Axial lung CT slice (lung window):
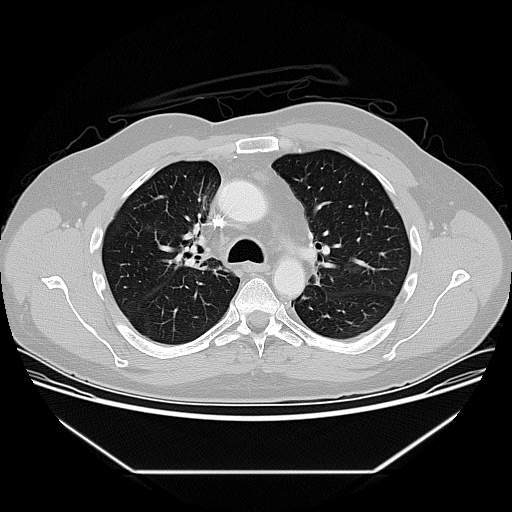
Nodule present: no